Field crop: tomato
Growth stage: 2
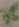
Species: solanum